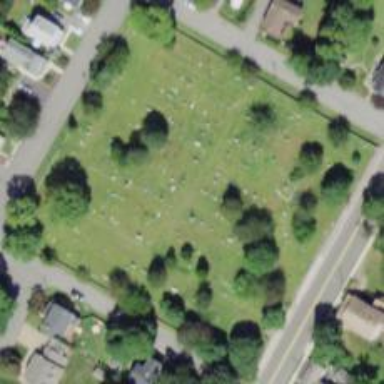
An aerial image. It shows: Grave yard.